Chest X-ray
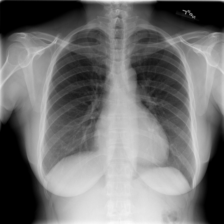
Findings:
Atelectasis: negative
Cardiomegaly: negative
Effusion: negative
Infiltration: negative
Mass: negative
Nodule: negative
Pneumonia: negative
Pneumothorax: negative
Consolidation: negative
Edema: negative
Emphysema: negative
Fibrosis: negative
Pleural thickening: negative
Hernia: negative